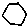
Label: hexagon